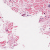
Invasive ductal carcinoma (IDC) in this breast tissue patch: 0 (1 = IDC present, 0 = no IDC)